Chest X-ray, PA view. Patient: 9 years old, sex F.
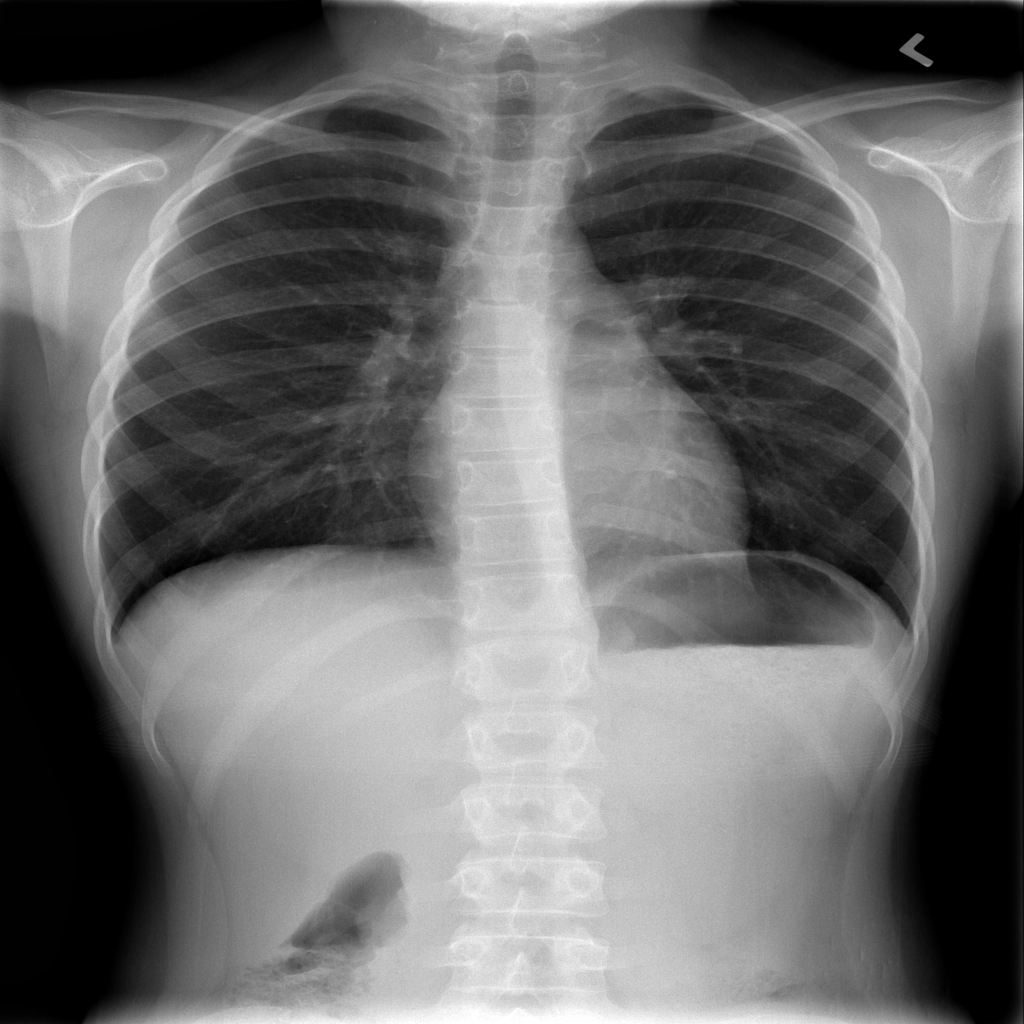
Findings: No Finding